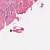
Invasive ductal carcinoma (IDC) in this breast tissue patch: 1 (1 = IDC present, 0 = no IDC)